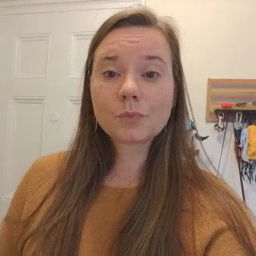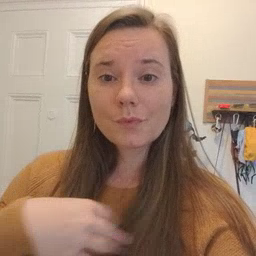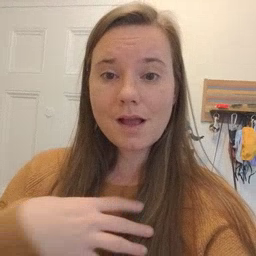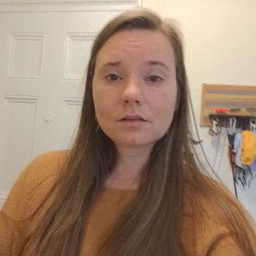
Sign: white